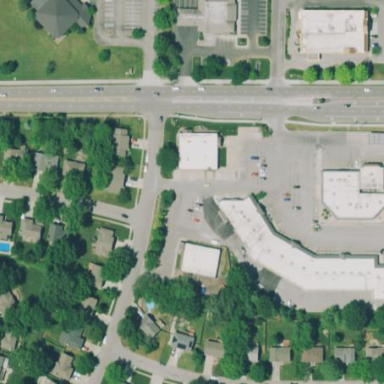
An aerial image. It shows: Retail area.